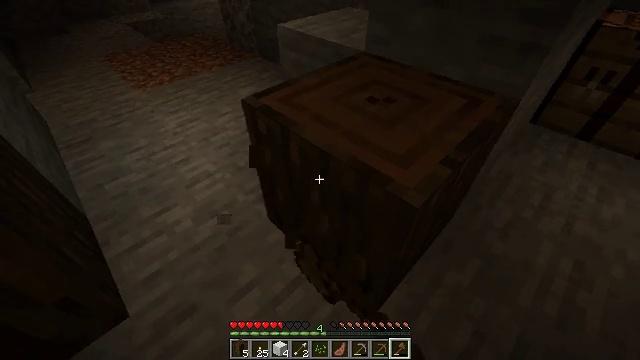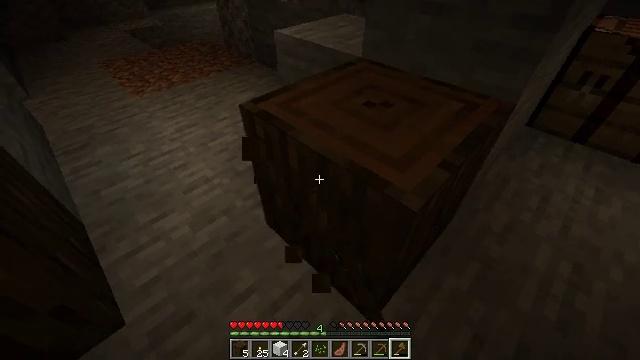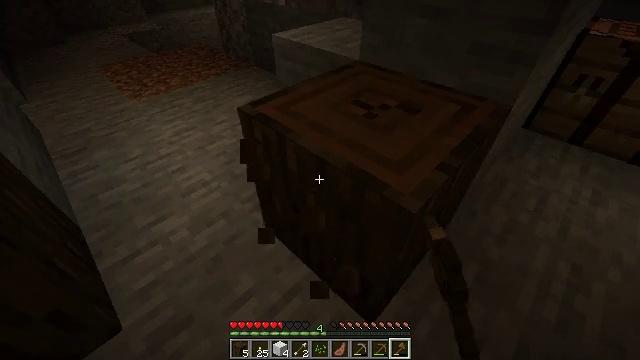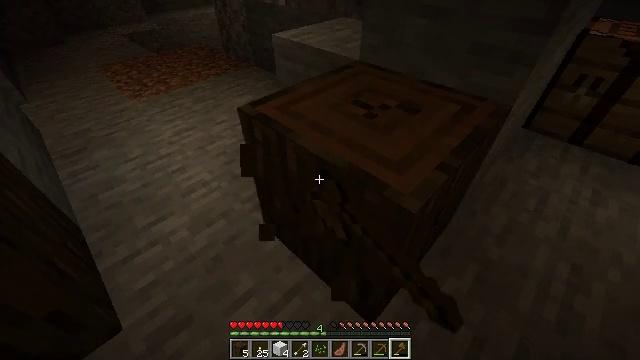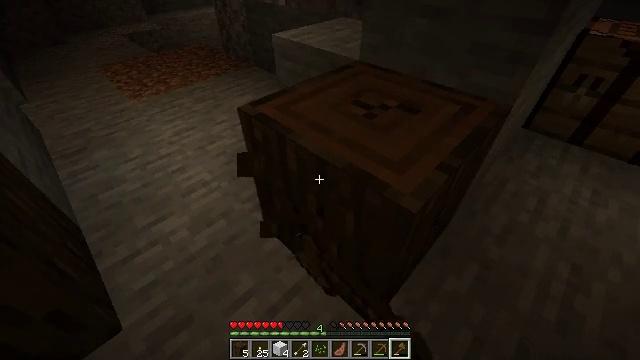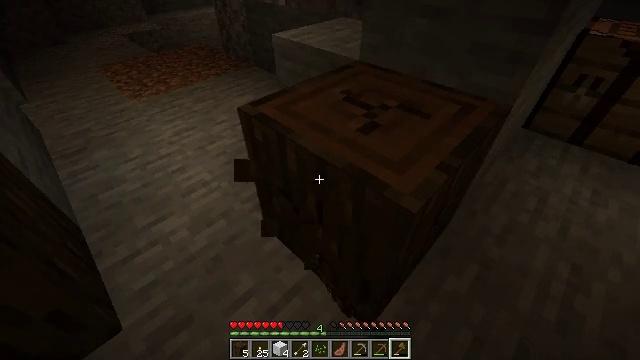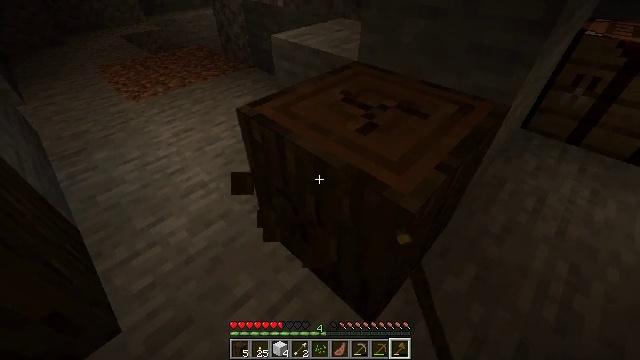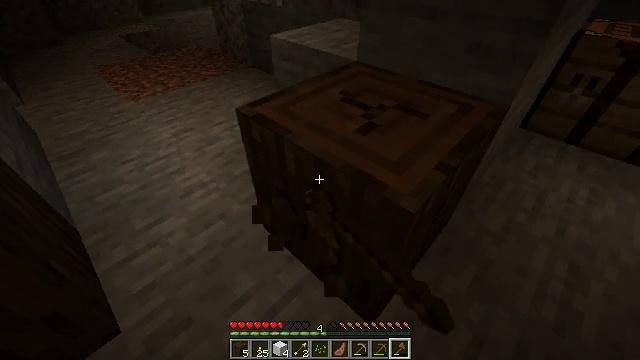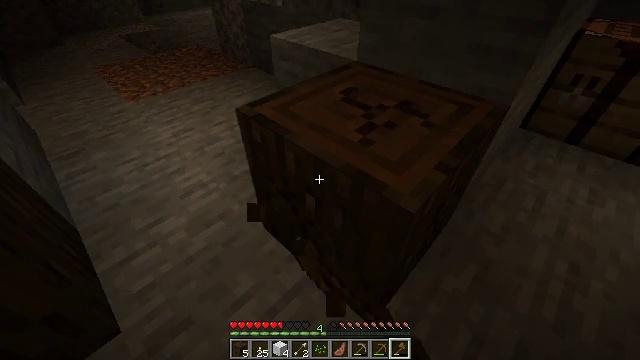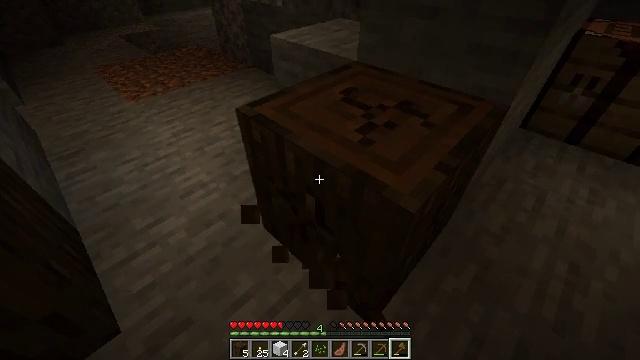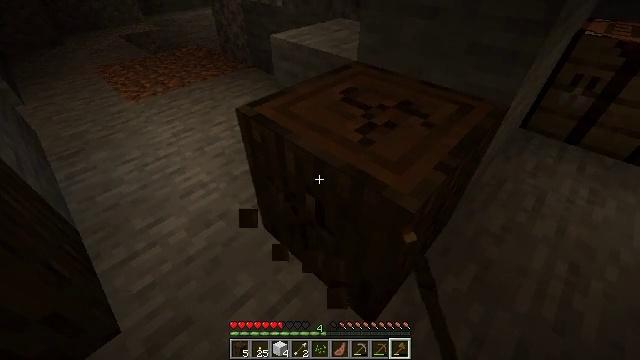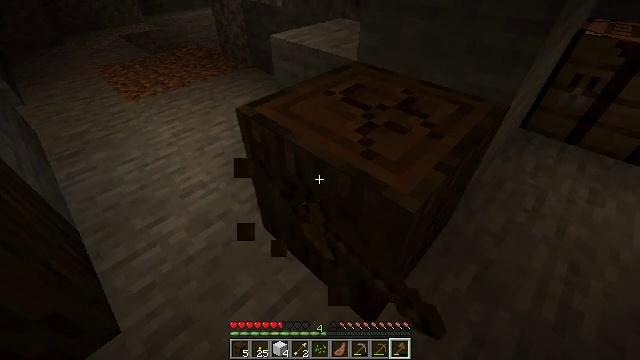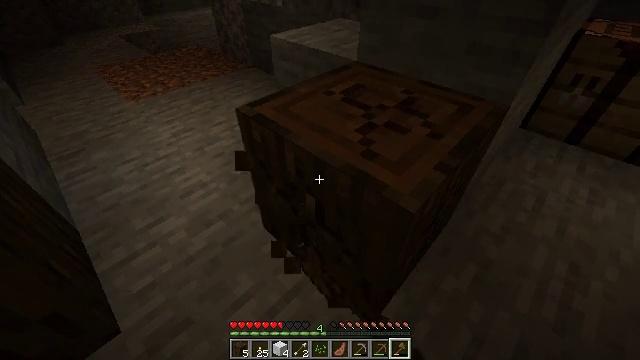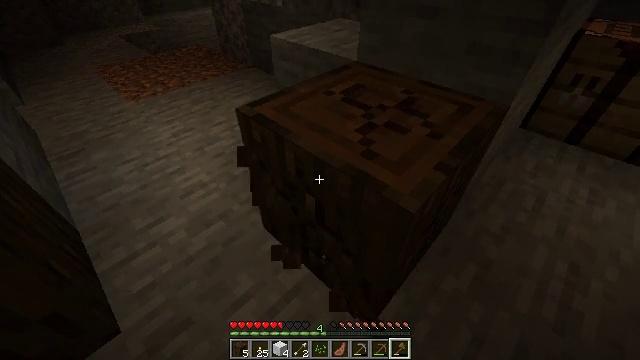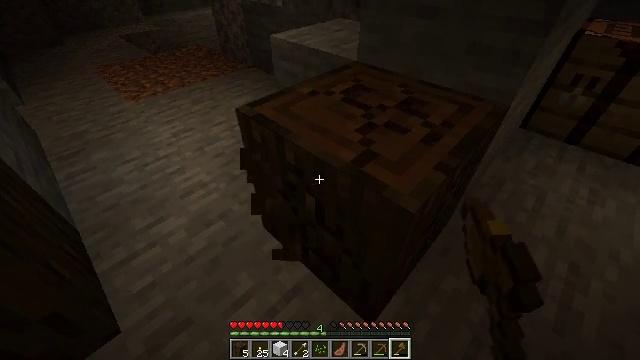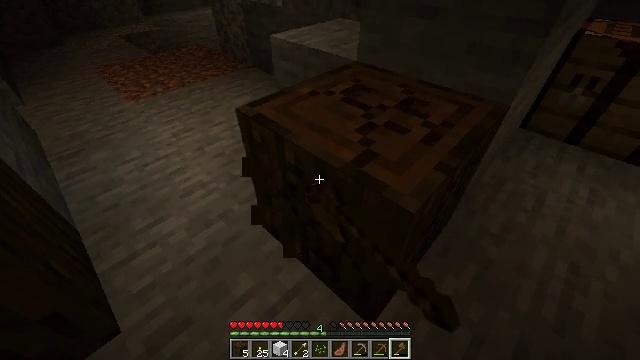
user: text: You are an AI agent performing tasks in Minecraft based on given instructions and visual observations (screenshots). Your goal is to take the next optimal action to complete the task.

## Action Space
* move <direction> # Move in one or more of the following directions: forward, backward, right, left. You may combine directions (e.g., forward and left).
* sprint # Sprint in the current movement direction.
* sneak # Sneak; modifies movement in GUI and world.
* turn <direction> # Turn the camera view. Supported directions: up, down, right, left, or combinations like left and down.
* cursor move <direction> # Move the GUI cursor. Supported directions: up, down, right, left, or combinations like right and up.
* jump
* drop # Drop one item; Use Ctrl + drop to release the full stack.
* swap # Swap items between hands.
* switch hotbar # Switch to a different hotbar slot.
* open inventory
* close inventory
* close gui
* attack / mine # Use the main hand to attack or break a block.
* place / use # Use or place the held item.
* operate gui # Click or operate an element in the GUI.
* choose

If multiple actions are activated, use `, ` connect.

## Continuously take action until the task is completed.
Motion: motion action
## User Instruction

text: Harvest dark oak log for resources.
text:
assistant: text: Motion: turn up, attack / mine
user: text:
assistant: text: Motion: attack / mine
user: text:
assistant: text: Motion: attack / mine
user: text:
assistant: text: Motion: attack / mine
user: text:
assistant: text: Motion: attack / mine
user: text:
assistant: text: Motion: attack / mine
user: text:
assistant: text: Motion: attack / mine
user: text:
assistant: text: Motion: attack / mine
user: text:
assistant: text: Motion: attack / mine
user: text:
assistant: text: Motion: attack / mine
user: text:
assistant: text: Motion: attack / mine
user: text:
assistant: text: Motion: attack / mine
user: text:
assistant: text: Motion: attack / mine
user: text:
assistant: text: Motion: attack / mine
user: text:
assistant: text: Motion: attack / mine
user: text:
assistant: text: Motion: attack / mine
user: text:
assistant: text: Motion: attack / mine
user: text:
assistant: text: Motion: attack / mine
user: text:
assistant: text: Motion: attack / mine
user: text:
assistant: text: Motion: attack / mine
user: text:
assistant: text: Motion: attack / mine
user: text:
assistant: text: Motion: attack / mine
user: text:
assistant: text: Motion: attack / mine
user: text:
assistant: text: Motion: attack / mine
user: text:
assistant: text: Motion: turn left, attack / mine
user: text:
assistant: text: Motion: turn left, attack / mine
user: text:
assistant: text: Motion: turn left, attack / mine
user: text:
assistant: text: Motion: attack / mine
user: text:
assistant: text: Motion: attack / mine
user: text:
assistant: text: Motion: attack / mine